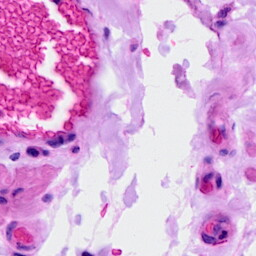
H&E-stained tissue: Ovarian